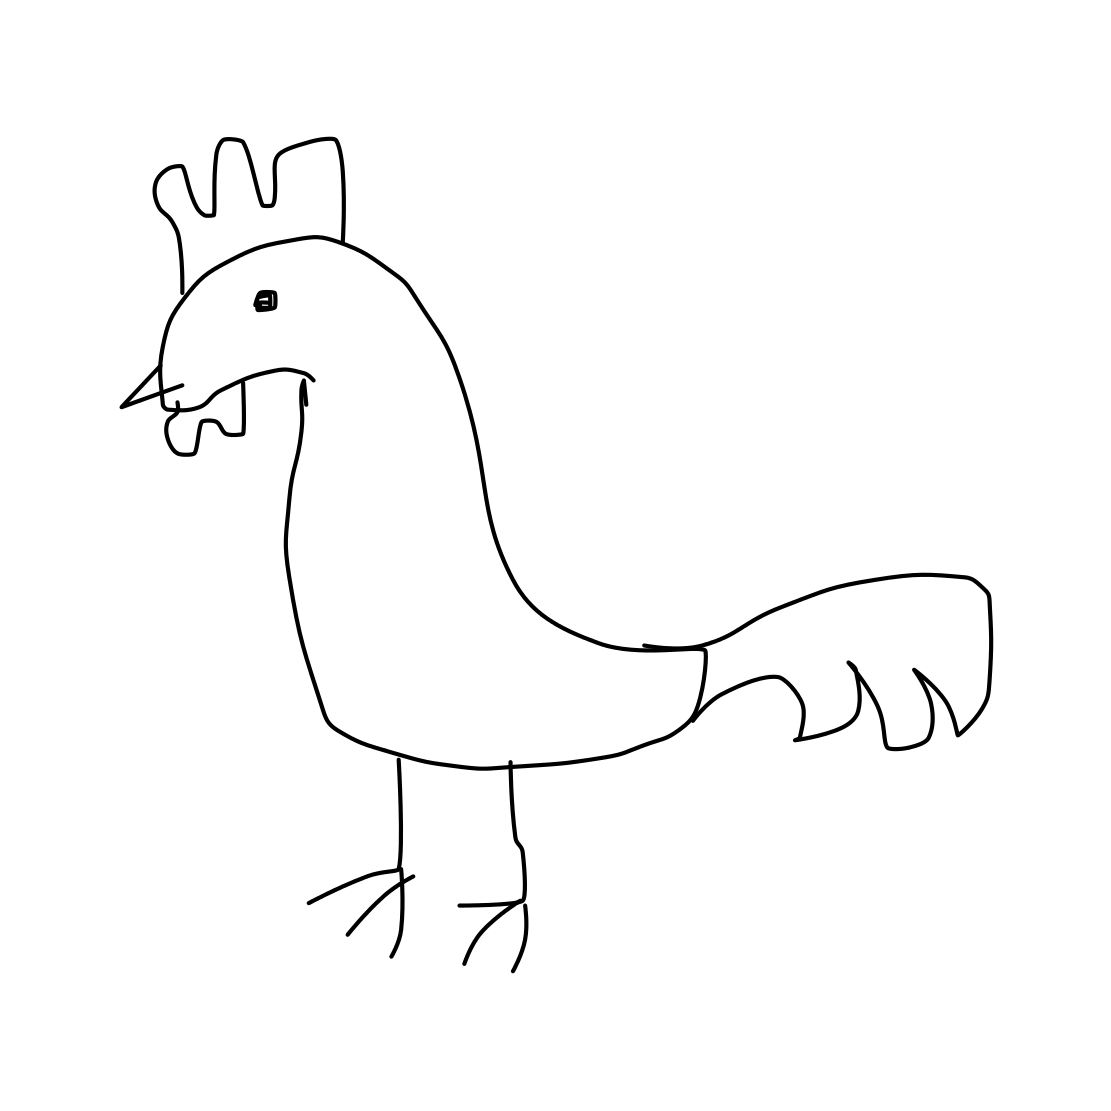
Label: rooster